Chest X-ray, PA view. Patient: 71 years old, sex M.
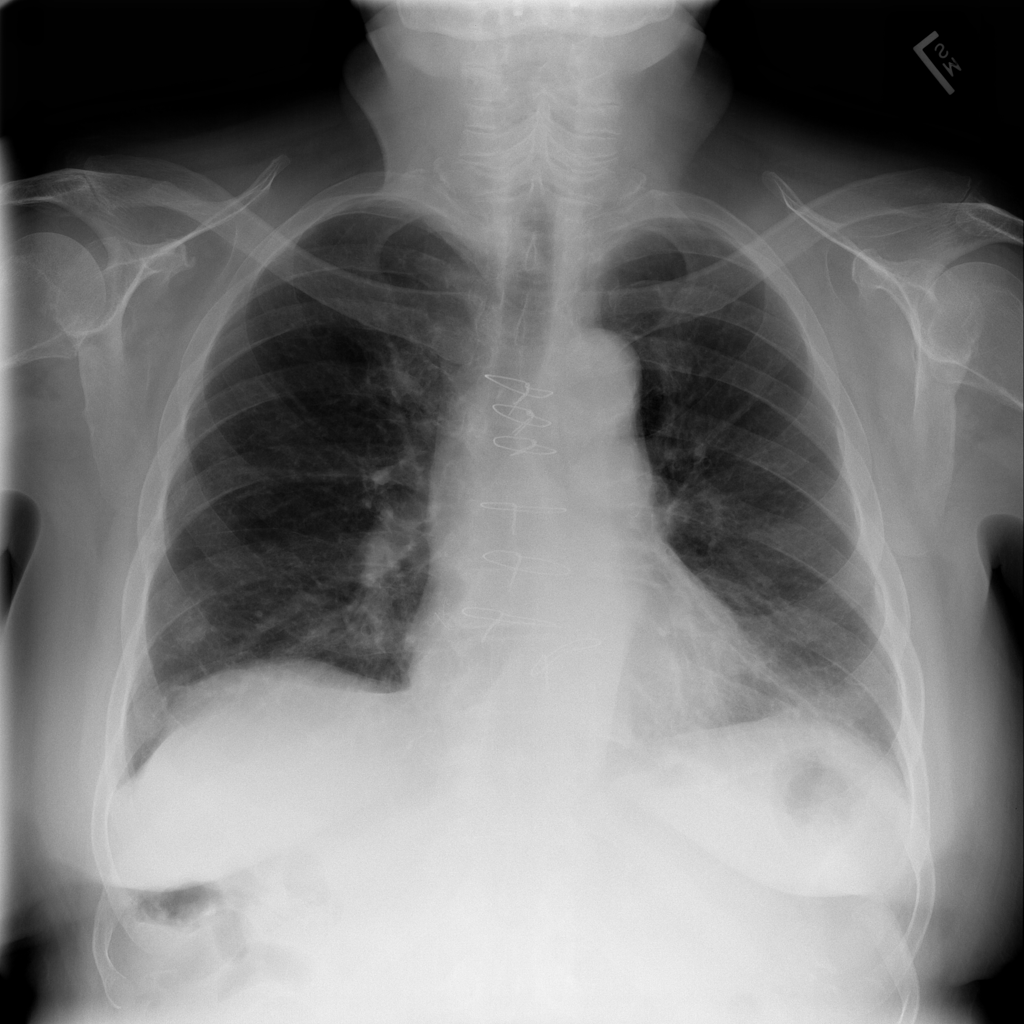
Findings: No Finding